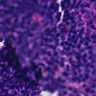
Metastatic tissue present: no